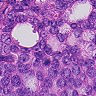
Metastatic tissue present: yes